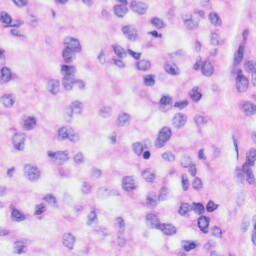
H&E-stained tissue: Liver